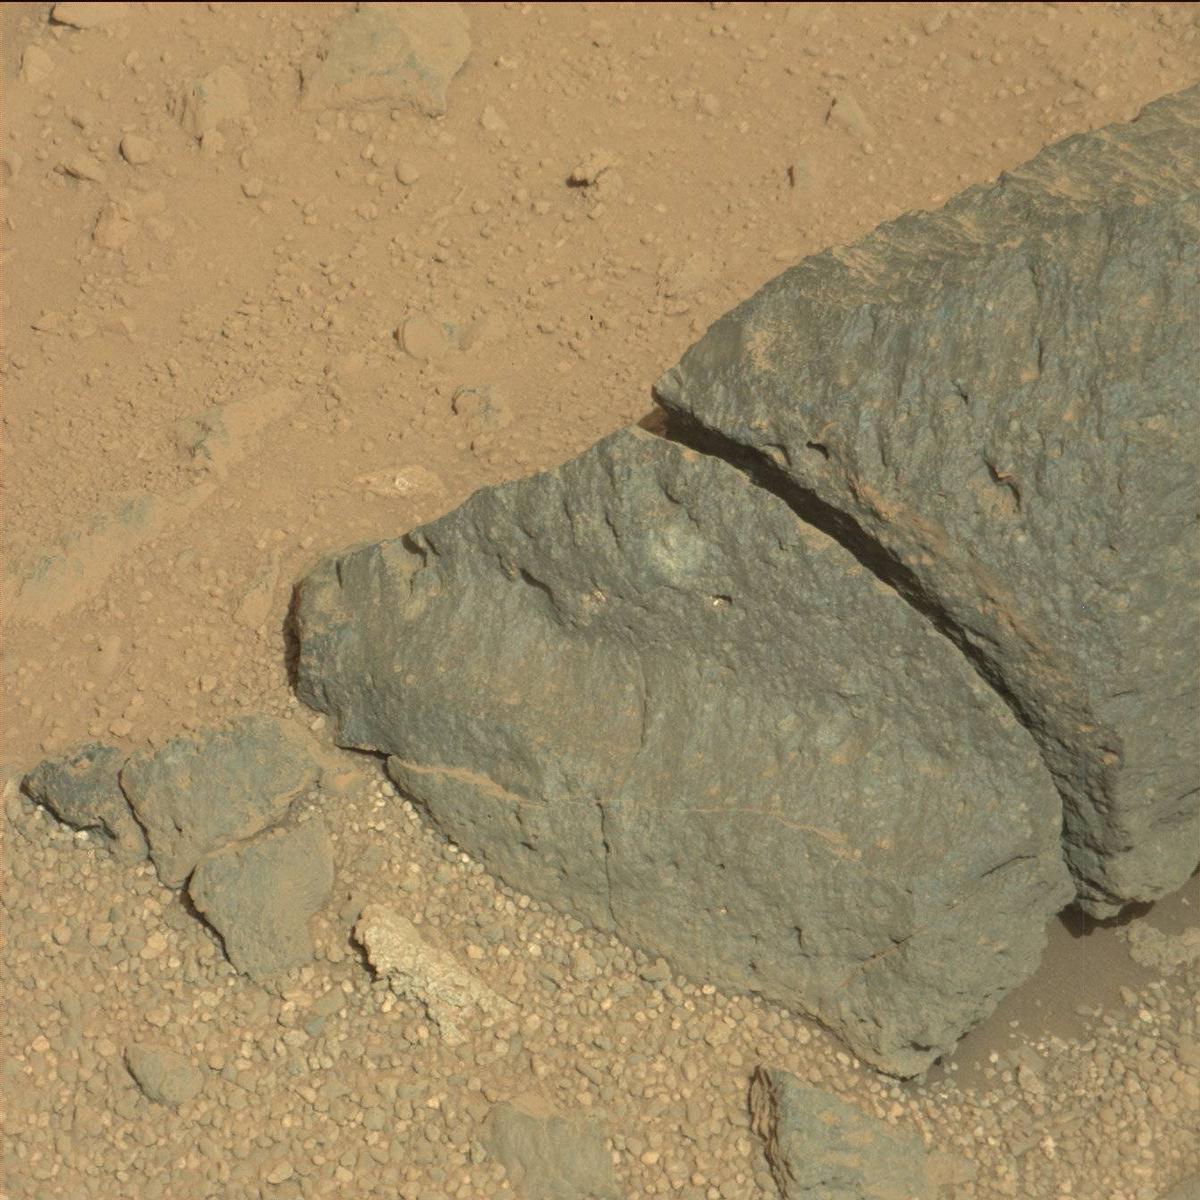
Terrain classes present: Bedrock, Rock, Sand / Soil